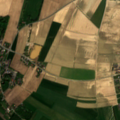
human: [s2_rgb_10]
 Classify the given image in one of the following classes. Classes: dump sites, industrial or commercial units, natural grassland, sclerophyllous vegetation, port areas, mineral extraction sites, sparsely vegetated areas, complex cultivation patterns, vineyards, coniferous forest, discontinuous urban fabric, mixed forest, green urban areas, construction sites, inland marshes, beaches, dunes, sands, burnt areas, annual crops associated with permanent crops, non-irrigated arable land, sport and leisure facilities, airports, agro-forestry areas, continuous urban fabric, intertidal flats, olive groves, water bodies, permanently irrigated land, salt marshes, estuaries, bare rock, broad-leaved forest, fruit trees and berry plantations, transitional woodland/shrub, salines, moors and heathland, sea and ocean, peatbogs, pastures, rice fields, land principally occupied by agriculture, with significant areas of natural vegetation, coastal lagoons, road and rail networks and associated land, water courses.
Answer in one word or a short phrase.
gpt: discontinuous urban fabric, non-irrigated arable land, land principally occupied by agriculture, with significant areas of natural vegetation